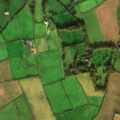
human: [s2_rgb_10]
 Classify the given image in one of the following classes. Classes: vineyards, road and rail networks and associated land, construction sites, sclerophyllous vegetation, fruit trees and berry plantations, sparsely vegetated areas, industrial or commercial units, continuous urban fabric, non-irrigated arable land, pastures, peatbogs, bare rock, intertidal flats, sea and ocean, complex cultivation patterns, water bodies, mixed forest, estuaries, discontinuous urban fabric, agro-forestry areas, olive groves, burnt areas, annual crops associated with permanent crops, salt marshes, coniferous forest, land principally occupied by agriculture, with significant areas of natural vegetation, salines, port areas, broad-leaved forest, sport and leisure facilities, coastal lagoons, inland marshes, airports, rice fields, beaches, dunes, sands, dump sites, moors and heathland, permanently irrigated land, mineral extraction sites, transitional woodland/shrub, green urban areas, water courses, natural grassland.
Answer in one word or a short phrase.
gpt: non-irrigated arable land, pastures